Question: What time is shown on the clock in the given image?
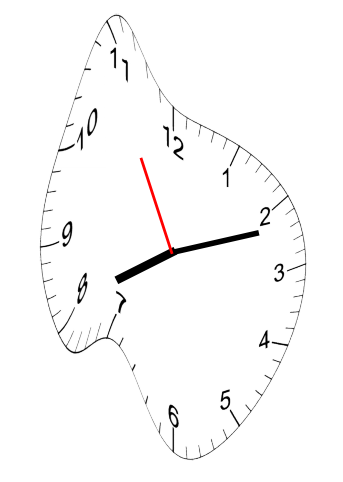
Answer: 08:11:55